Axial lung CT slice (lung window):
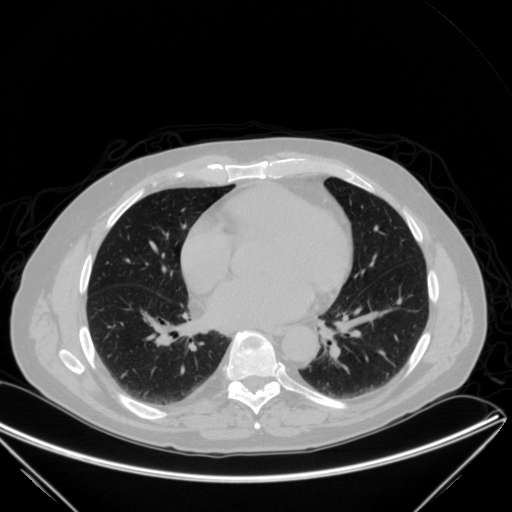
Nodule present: no